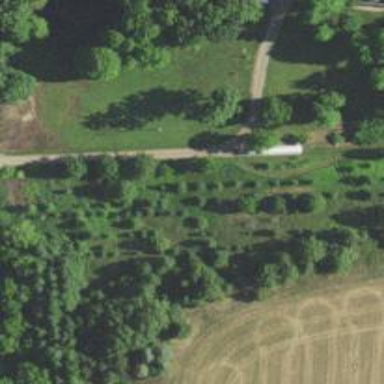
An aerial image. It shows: Driveway leading to service road.